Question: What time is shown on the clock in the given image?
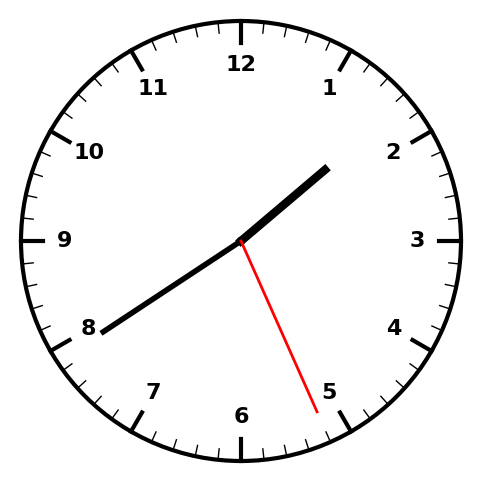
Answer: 01:39:26